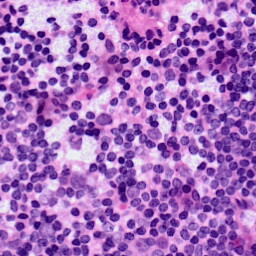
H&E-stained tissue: LymphNode